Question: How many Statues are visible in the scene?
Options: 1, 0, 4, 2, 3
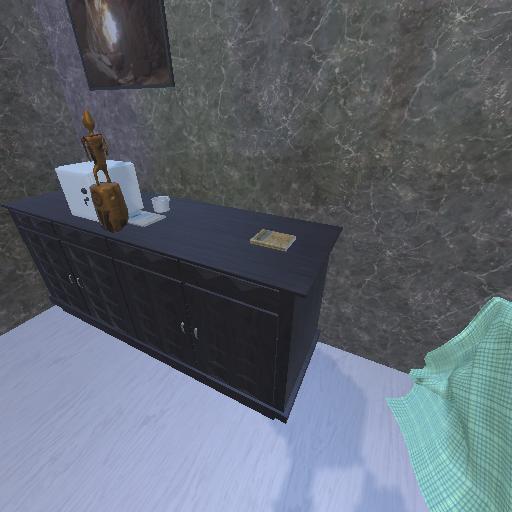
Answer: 1